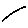
Label: line